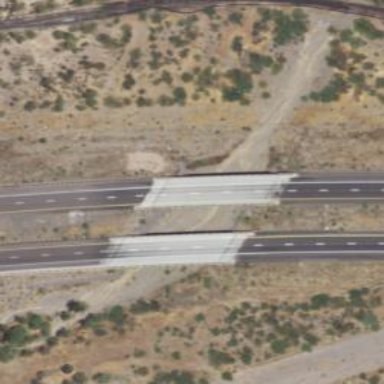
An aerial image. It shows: Bridge for trunk highway with expressway access.